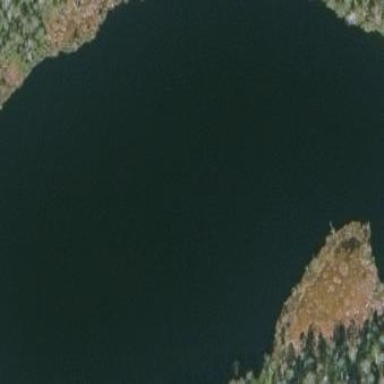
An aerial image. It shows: Lake with natural water.